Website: apple-inc
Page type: review-order
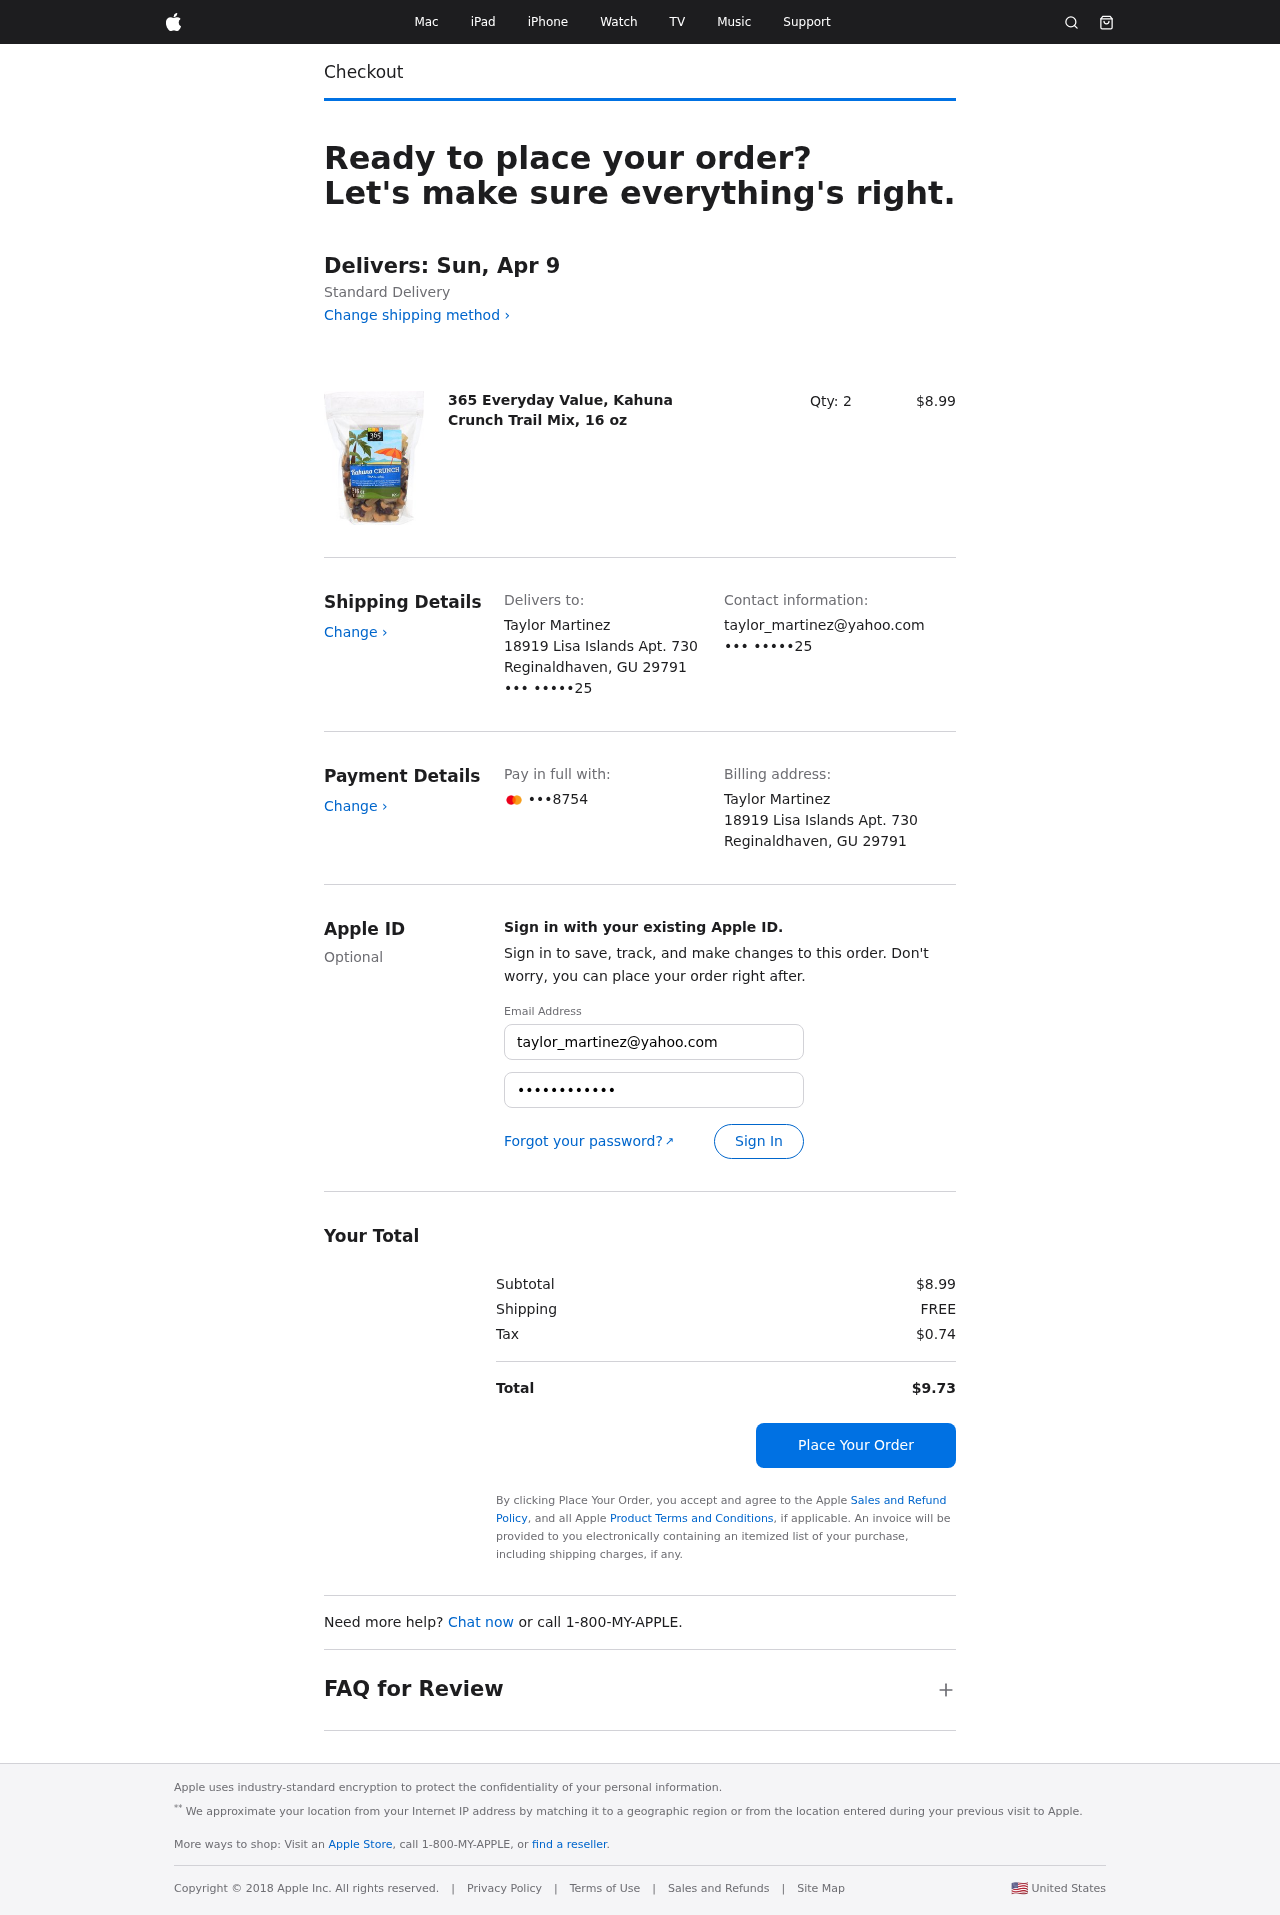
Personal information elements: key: PII_CARD_LAST4
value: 8754
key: PII_CITY_STATE_ZIP
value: Reginaldhaven, GU 29791
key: PII_EMAIL3
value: taylor_martinez@yahoo.com
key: PII_FULLNAME
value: Taylor Martinez
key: PII_PHONE_SUFFIX
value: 25
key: PII_STREET
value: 18919 Lisa Islands Apt. 730
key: PII_EMAIL2
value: taylor_martinez@yahoo.com
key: PII_PHONE_SUFFIX2
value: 25
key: PII_FULLNAME2
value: Taylor Martinez
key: PII_STREET2
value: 18919 Lisa Islands Apt. 730
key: PII_CITY_STATE_ZIP2
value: Reginaldhaven, GU 29791
Product elements: key: PRODUCT1_NAME
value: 365 Everyday Value, Kahuna Crunch Trail Mix, 16 oz
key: PRODUCT1_PRICE
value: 8.99
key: PRODUCT1_QUANTITY
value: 2
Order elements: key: ORDER_DELIVERY_DATE
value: Delivers: Sun, Apr 9
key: ORDER_SUBTOTAL
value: $8.99
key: ORDER_SHIPPING_COST
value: FREE
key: ORDER_TAX
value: $0.74
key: ORDER_TOTAL
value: $9.73